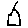
Label: house